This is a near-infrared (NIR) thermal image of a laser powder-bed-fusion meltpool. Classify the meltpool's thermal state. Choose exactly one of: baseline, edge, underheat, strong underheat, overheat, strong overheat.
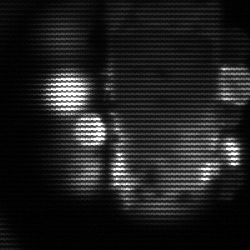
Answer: strong underheat